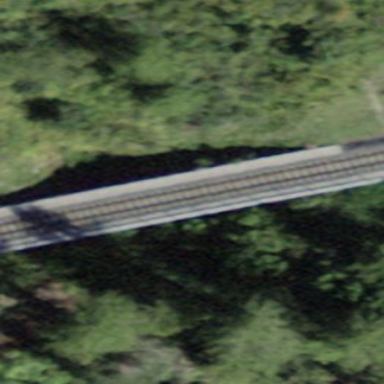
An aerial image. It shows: Man-made bridge.